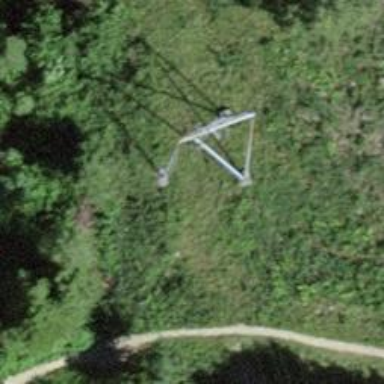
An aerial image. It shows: Pylon for aerialway.